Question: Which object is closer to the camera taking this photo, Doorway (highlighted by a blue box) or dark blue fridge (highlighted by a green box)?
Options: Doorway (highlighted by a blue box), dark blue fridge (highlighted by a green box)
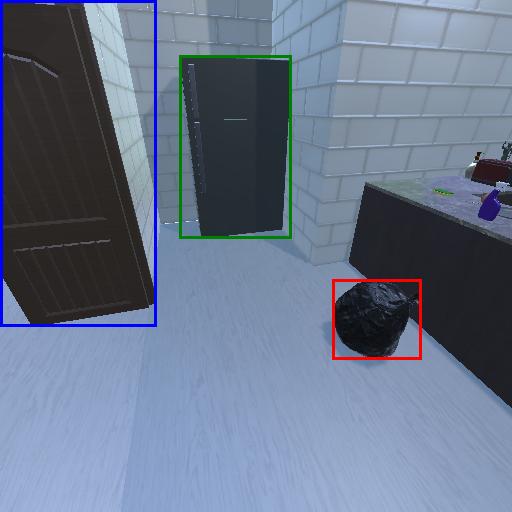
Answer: Doorway (highlighted by a blue box)